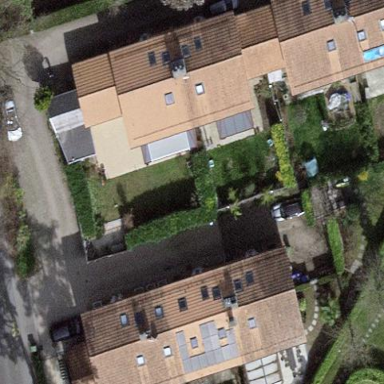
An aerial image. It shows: Garden enclosed by fence.